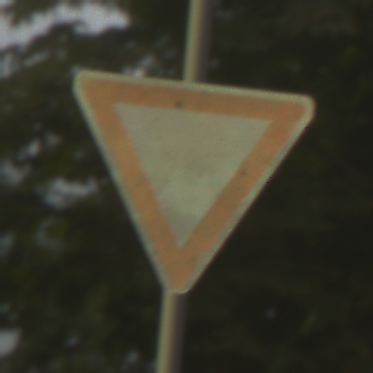
Verkehrszeichen: VorfahrtGewaehren
Umgebung: Outdoor, Urban
Tageszeit: MorningAfternoon
Wetter: Overcast
Licht: Natural
Jahreszeit: NotSpecified
Kontrast: LowContrast